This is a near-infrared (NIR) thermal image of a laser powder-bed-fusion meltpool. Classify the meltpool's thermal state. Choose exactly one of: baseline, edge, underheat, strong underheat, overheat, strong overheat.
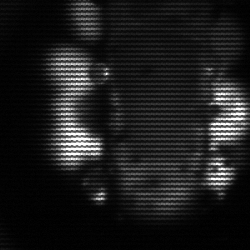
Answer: strong underheat